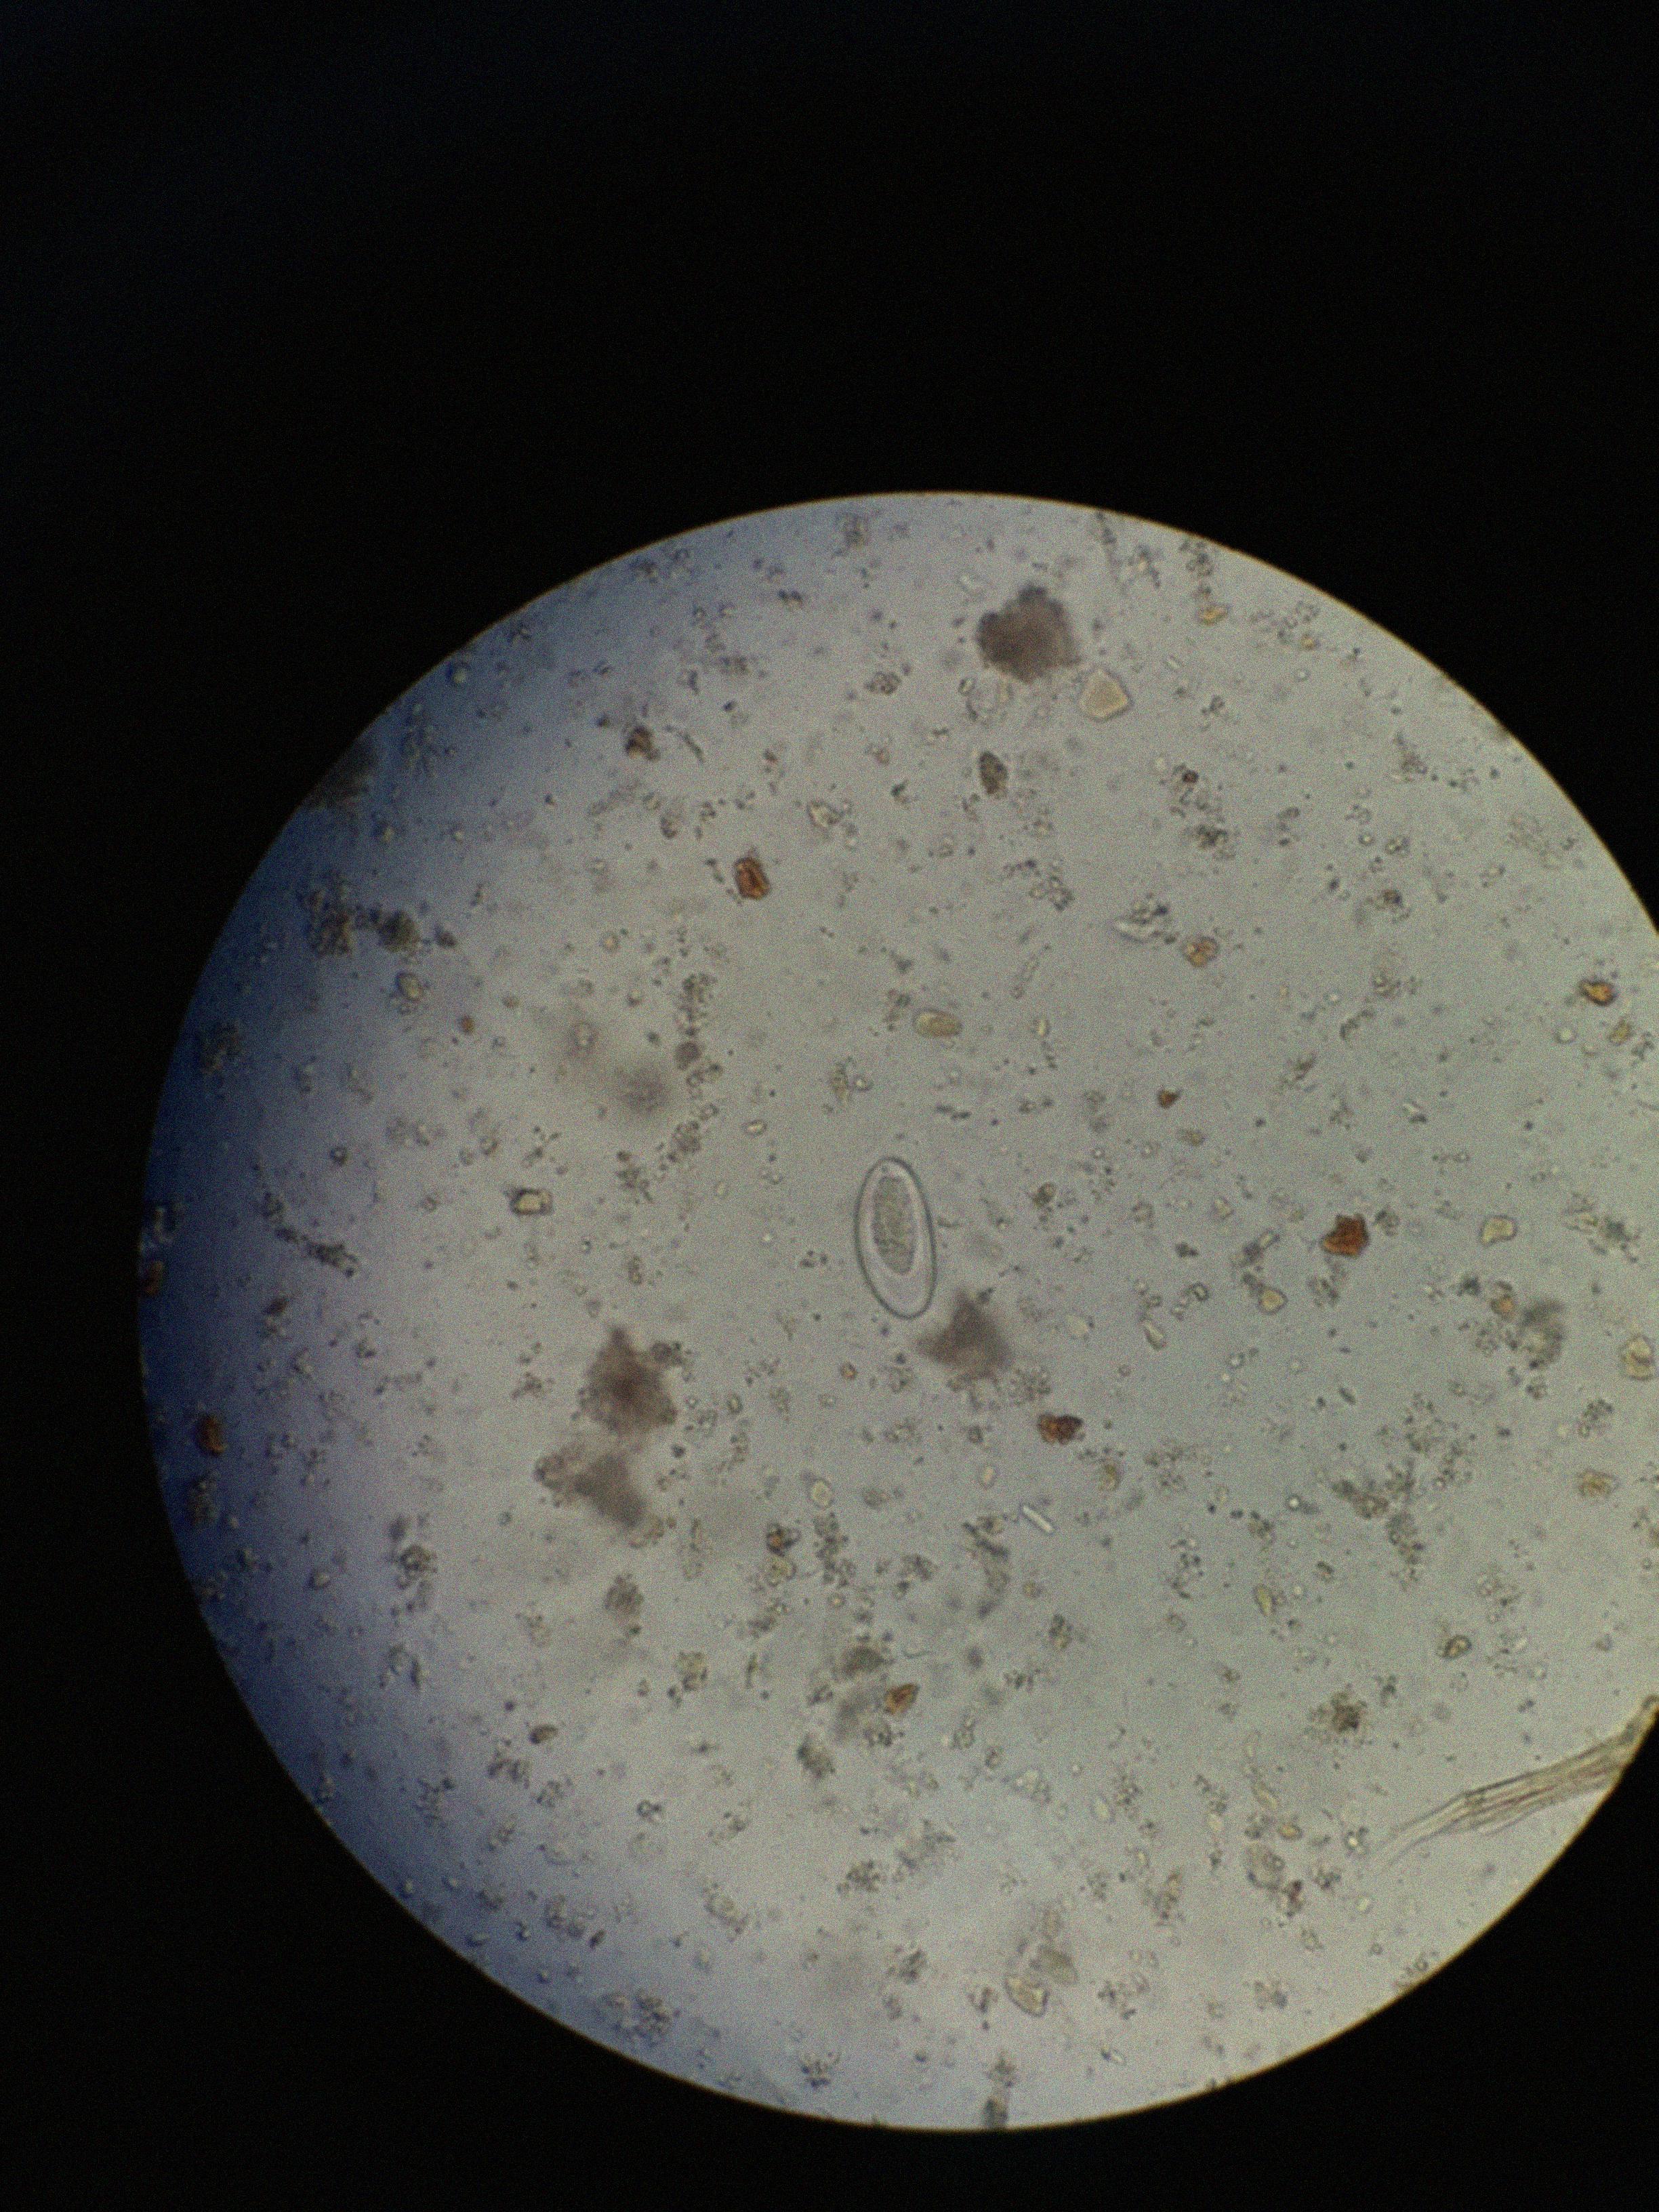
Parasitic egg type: Enterobius vermicularis